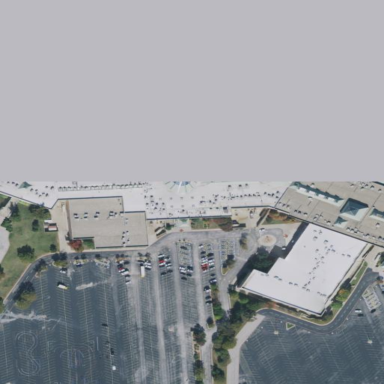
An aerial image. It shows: Retail building that is part of mall.